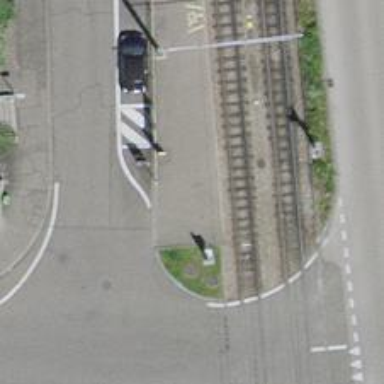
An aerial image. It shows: Footway.